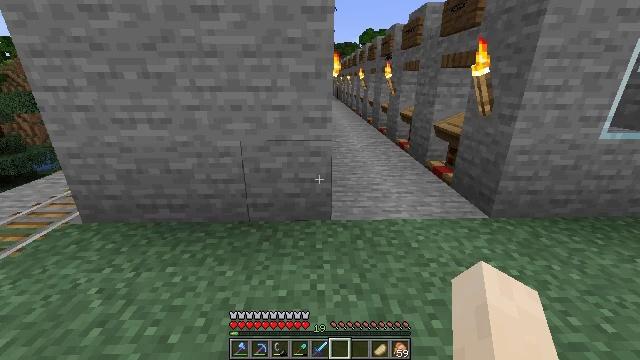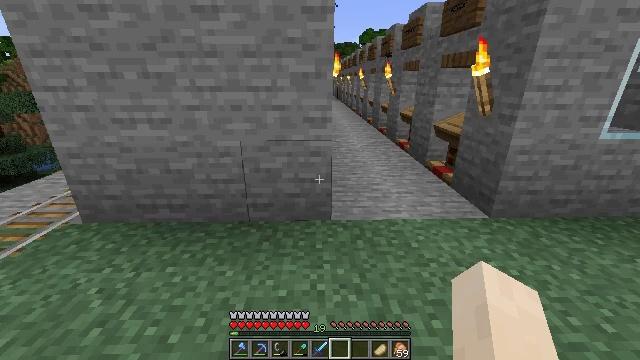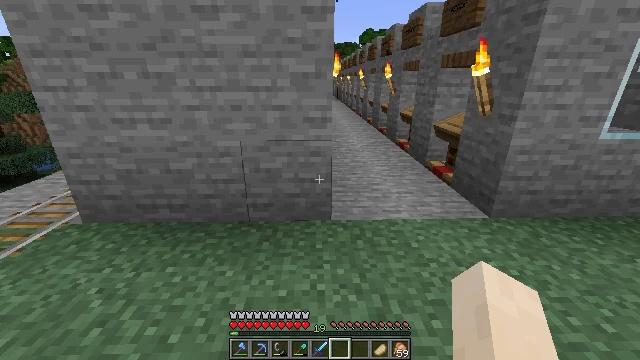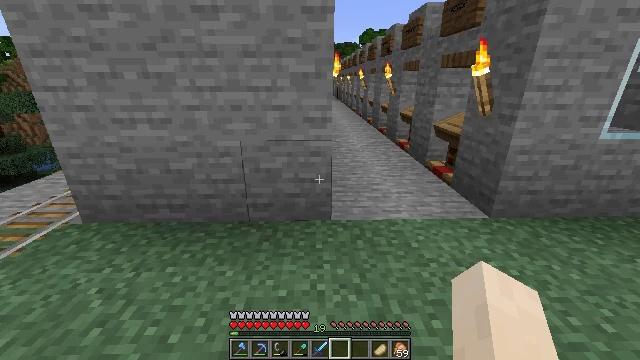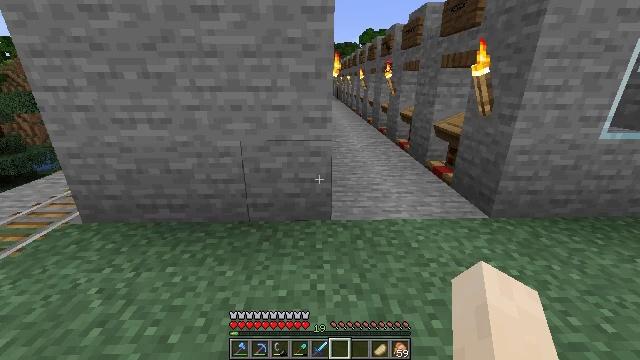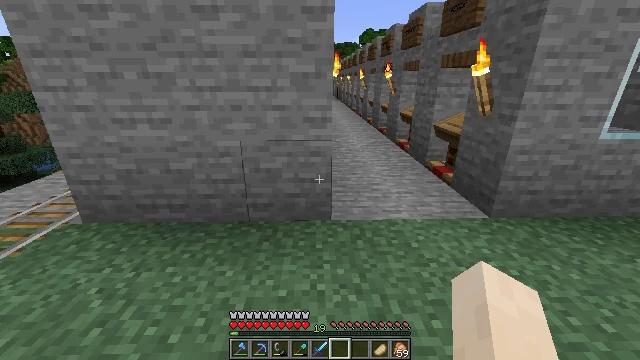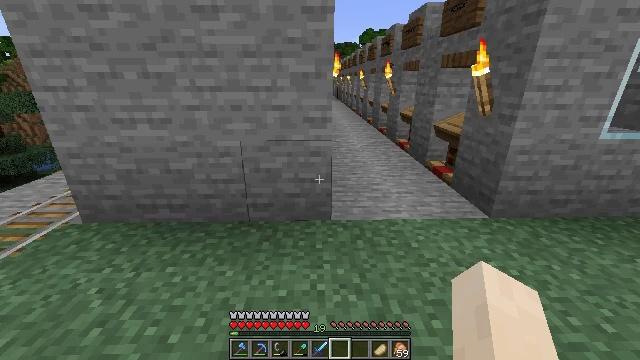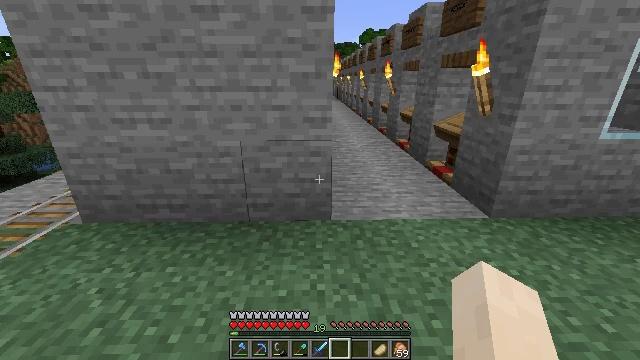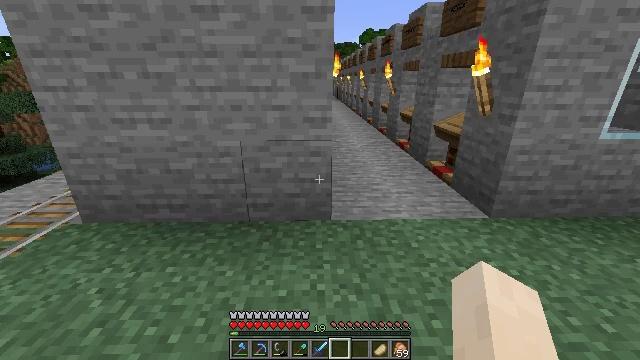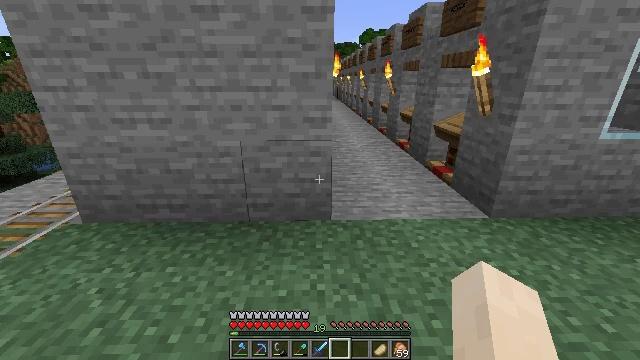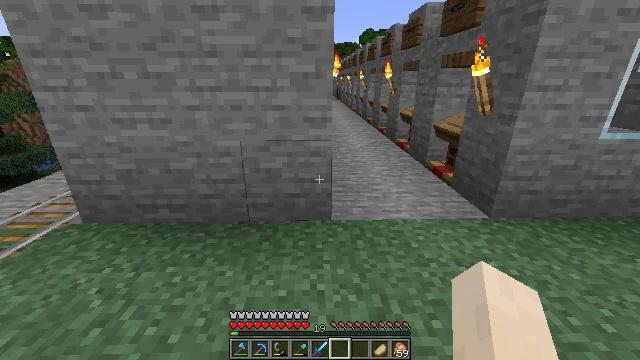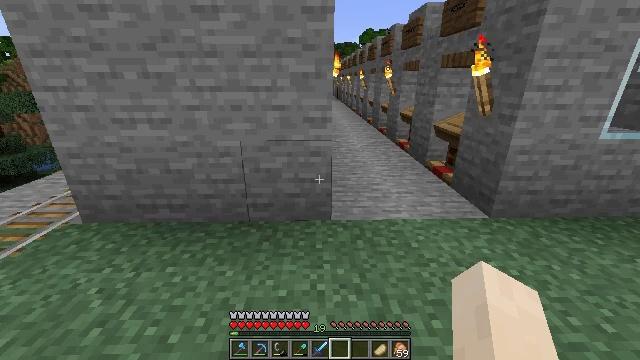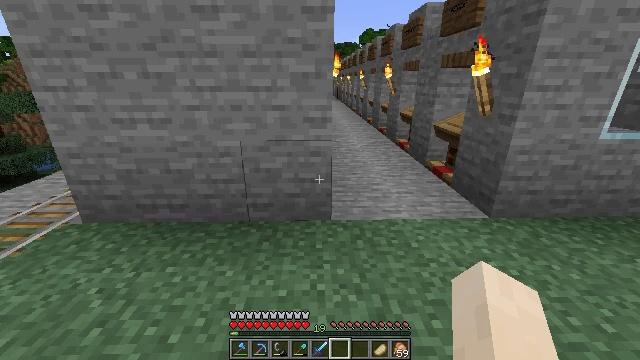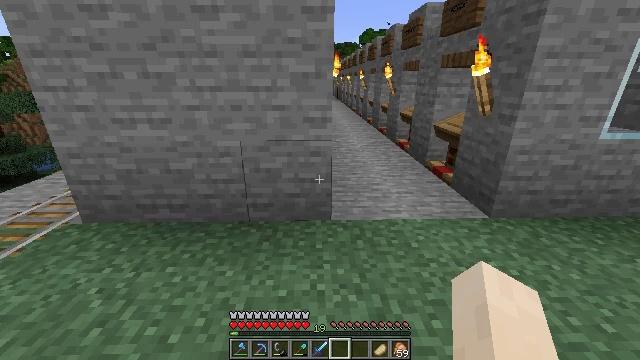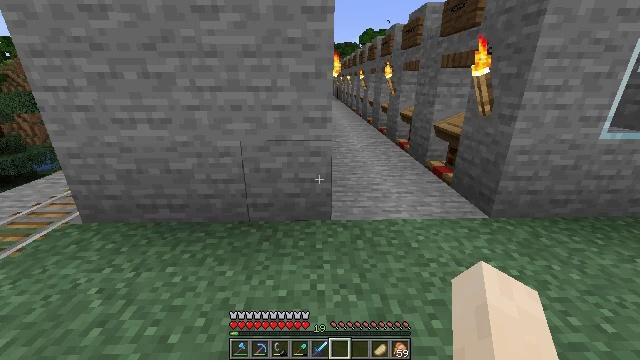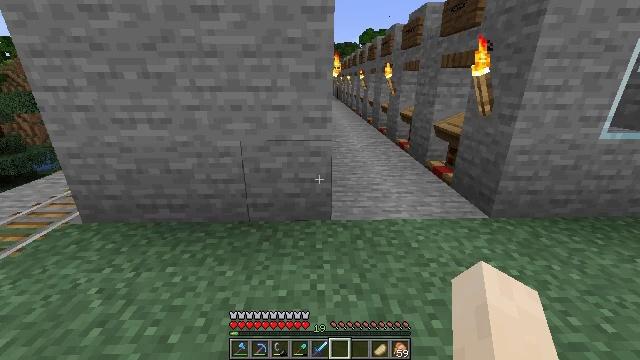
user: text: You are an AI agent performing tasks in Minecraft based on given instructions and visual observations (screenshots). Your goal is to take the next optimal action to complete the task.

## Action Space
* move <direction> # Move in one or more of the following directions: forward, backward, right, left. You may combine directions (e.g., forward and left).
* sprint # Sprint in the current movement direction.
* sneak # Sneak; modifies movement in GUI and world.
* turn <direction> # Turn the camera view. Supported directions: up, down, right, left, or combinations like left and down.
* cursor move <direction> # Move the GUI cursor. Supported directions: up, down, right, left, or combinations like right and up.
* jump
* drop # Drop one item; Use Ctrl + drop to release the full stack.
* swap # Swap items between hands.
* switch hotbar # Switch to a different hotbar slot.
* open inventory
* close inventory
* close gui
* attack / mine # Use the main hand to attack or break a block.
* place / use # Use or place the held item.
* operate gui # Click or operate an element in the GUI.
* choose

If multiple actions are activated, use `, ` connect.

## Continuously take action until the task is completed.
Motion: motion action
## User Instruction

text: Use the crafting table to craft a smooth stone slab.
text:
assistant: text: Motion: no_op
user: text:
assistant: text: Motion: no_op
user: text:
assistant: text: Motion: no_op
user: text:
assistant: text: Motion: no_op
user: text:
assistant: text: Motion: no_op
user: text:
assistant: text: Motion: no_op
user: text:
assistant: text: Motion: no_op
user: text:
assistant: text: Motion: no_op
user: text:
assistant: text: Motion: no_op
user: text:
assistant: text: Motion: no_op
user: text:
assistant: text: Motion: no_op
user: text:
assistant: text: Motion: no_op
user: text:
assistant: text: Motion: no_op
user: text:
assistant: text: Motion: no_op
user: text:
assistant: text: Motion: no_op
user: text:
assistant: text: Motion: no_op
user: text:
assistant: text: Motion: no_op
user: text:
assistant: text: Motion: no_op
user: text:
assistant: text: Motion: no_op
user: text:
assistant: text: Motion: no_op
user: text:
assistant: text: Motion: no_op
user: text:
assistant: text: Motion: no_op
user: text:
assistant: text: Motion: no_op
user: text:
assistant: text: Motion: no_op
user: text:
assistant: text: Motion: no_op
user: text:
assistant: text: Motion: no_op
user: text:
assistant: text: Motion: no_op
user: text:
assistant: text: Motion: no_op
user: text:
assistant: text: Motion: no_op
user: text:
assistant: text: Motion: no_op